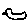
Label: bird